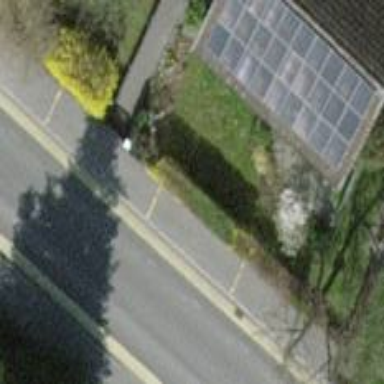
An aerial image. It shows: Solar power generator on the roof.